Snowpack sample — Loveland Pass, Silver Plume, Colorado, USA (12/14/25, 10:50 AM MST)
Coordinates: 39.664, -105.882
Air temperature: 36 °F
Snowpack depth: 67 cm
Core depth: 10 cm
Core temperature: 50 °F
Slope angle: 6°, slope face: 326°
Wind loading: low
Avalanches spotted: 0
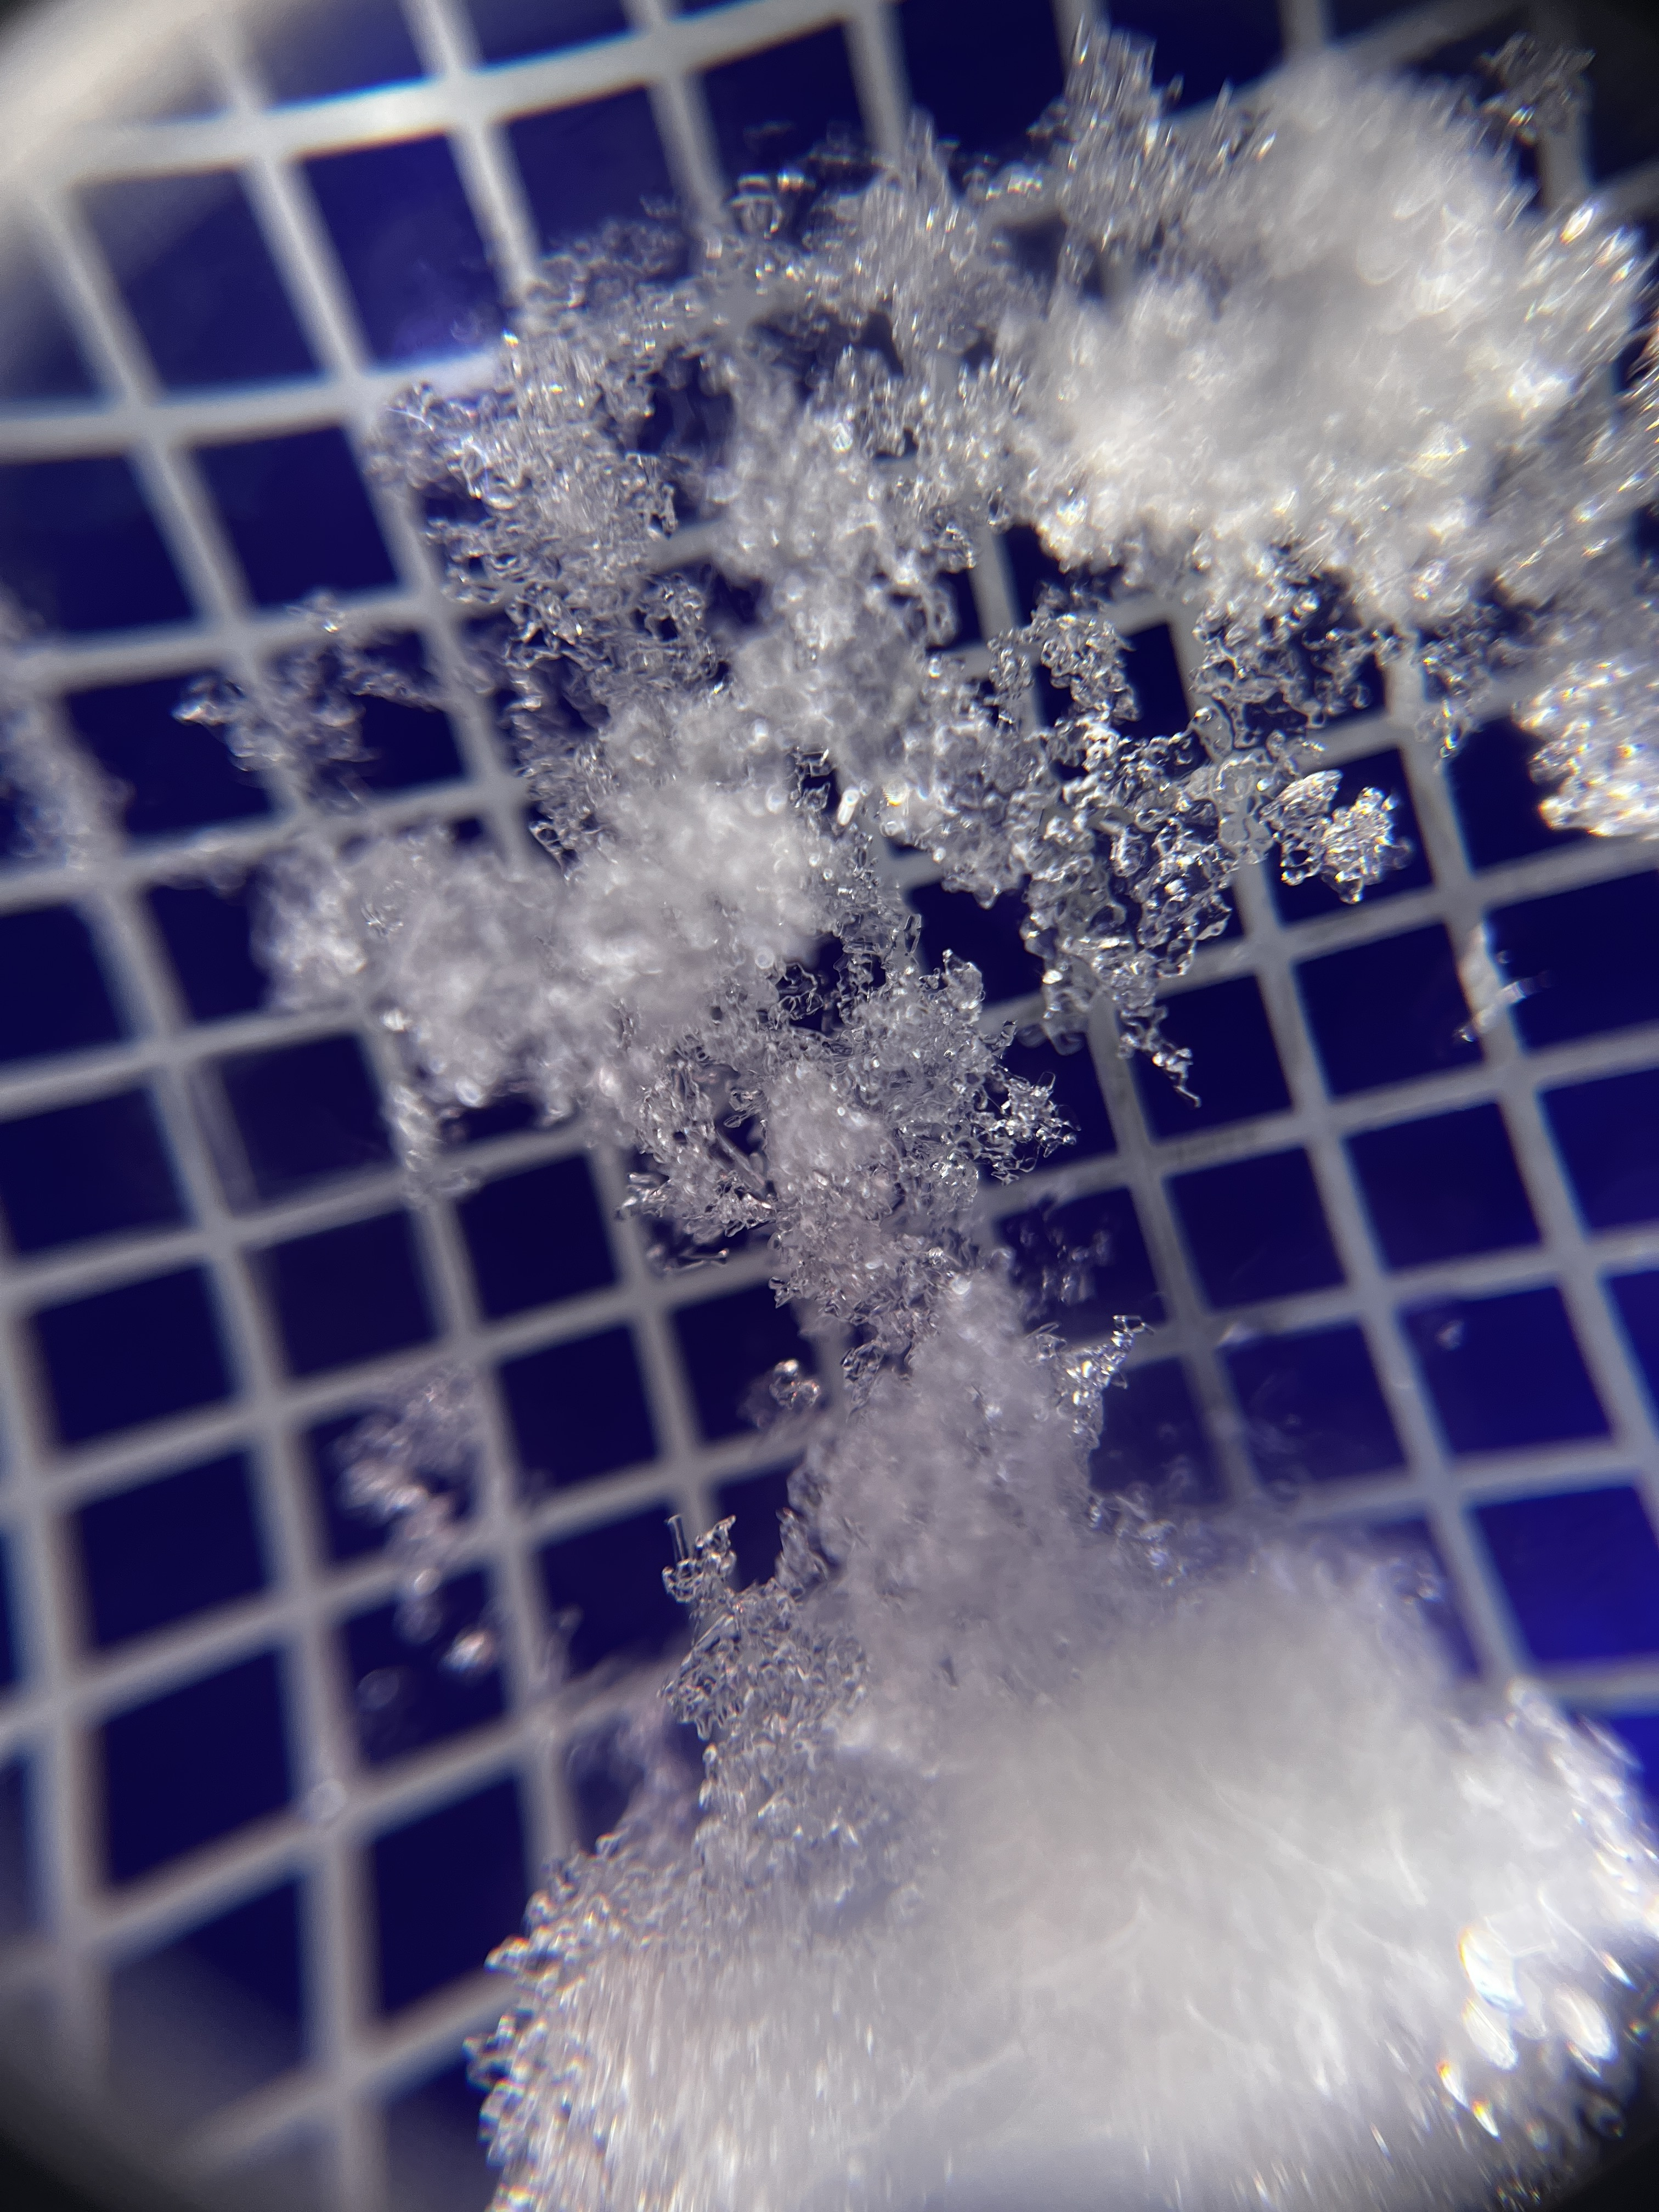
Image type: magnified_profile
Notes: No avalanches spotted, very late start to the season with minimal snowpack